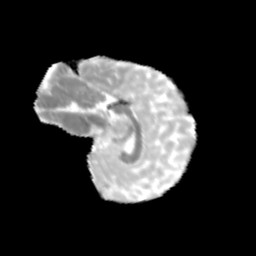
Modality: MD
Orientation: sagittal
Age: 10
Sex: male
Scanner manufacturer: siemens
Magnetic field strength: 3 T
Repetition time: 3.8 s
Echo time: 0.07 s